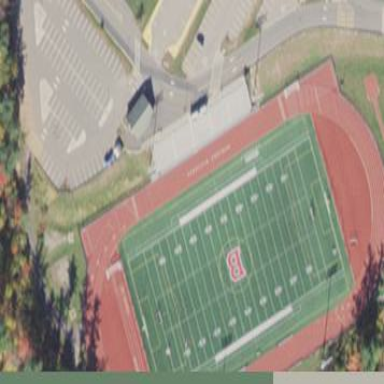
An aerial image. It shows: American football pitch for leisure and sport activities.